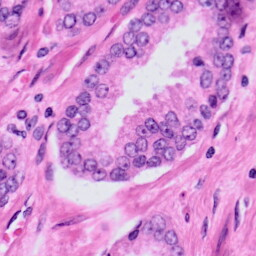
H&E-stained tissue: Prostate